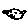
Label: bird